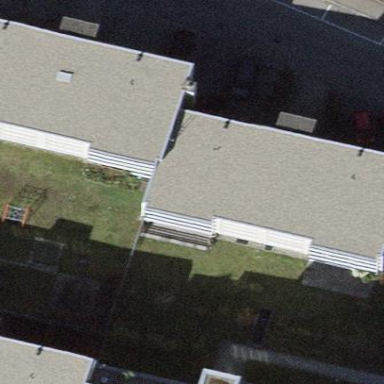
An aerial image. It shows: Residential building.